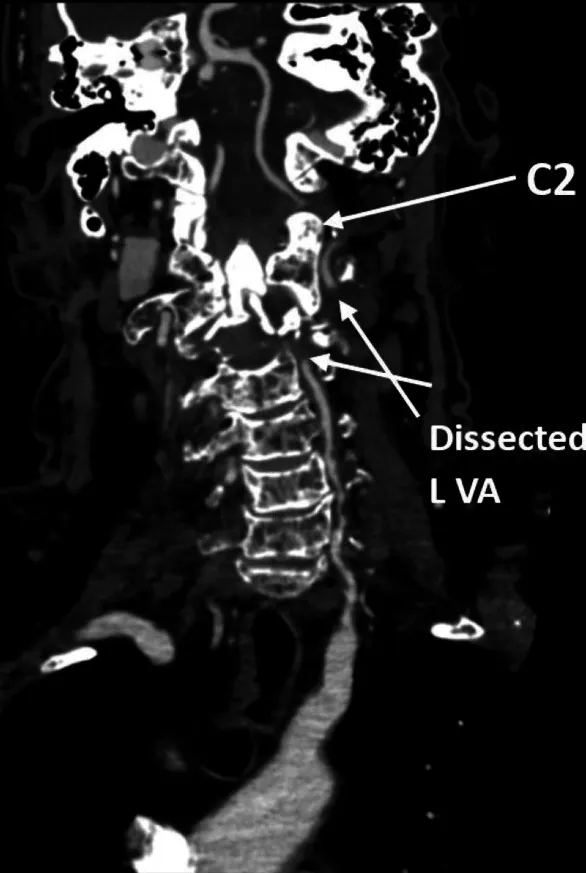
CT angiogram displaying an expansile lytic lesion of the C2 vertebral body and moderate, focal compression of the distal right V2 segment with severe stenosis of the proximal left V2.
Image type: radiology (ct)